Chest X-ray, PA view. Patient: 45 years old, sex F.
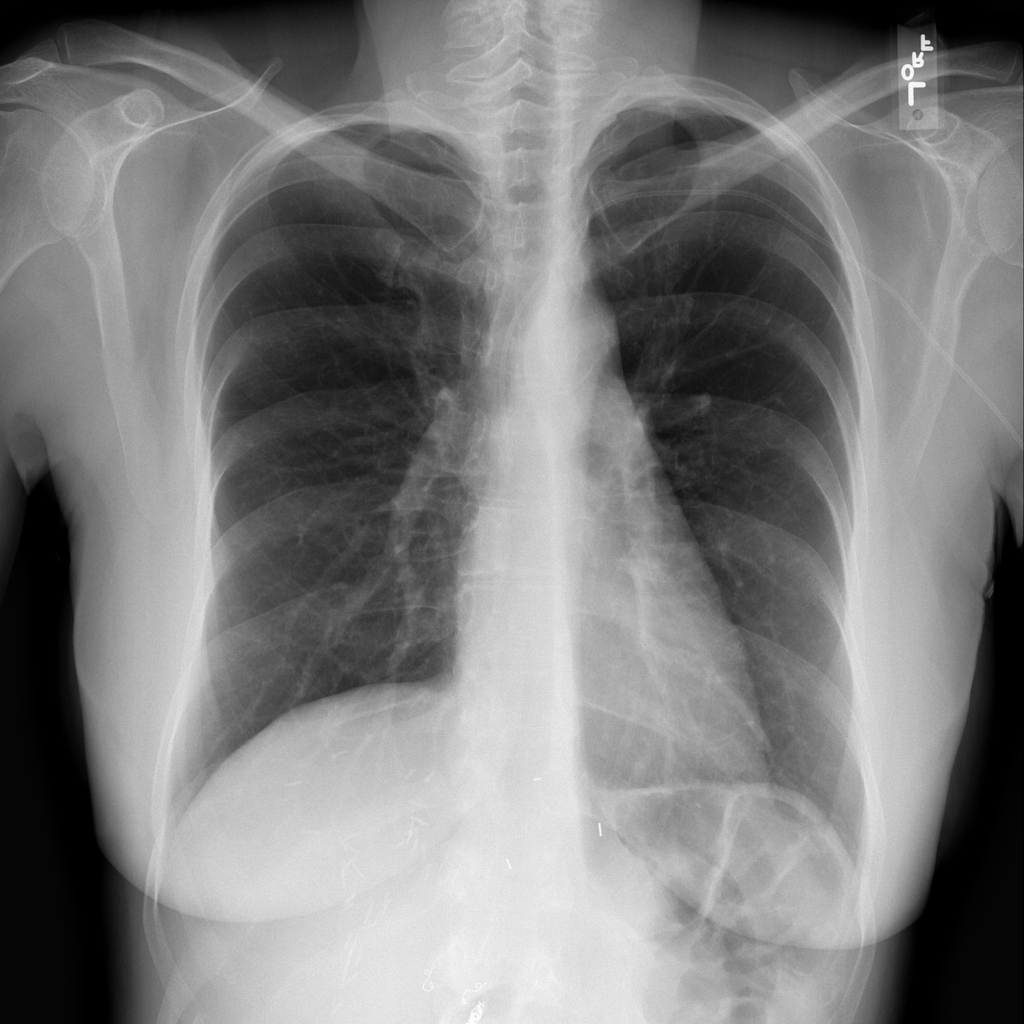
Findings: No Finding